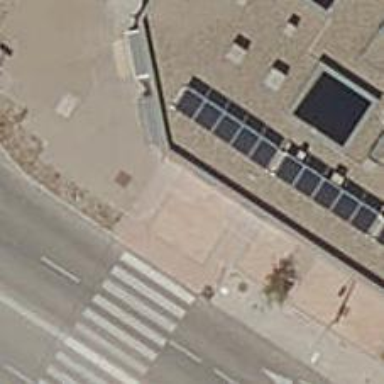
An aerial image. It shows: Pedestrian crossing with zebra markings on footway.